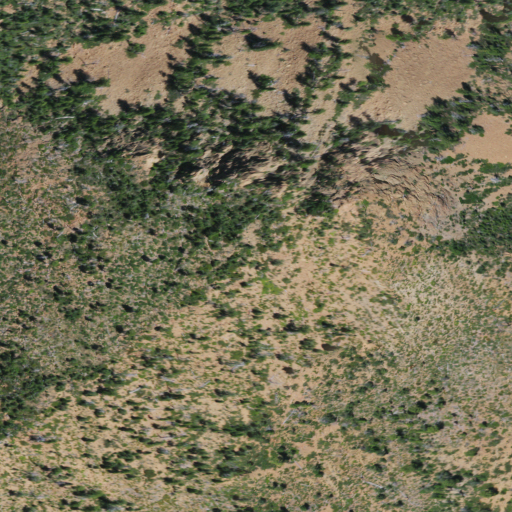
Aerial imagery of mountain in Oregon named Gold Basin Butte containing shrub and evergreen forest